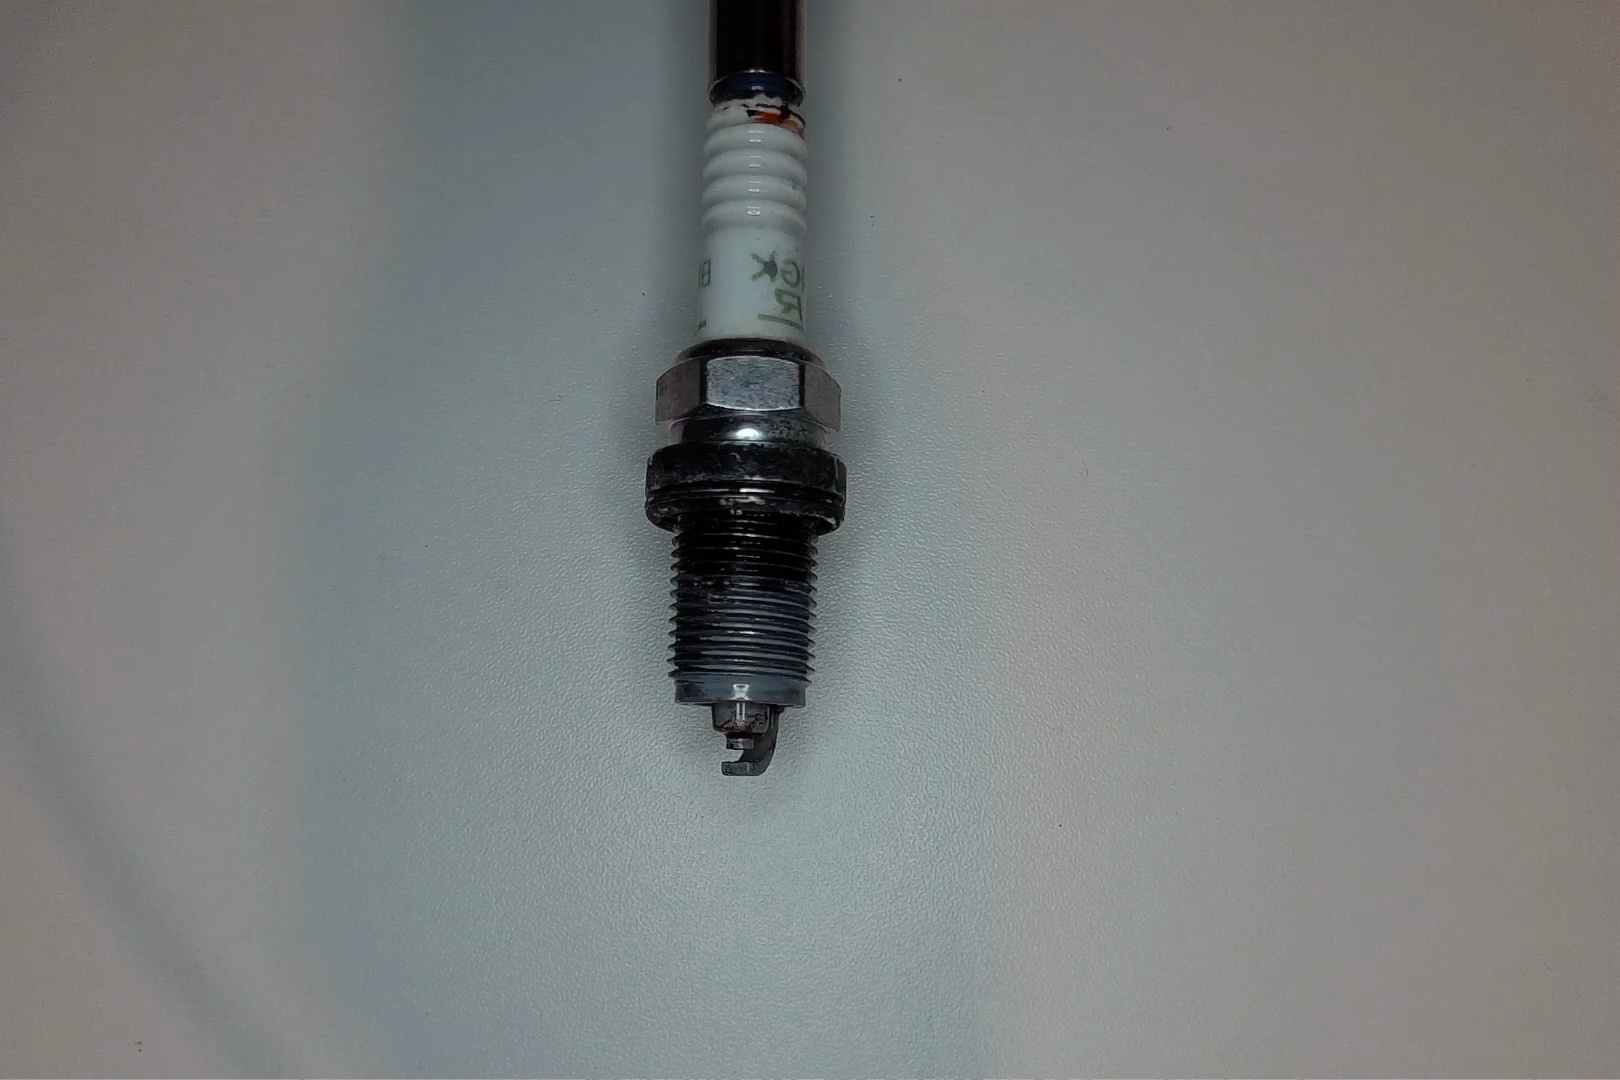
Label: anomaly